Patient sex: F
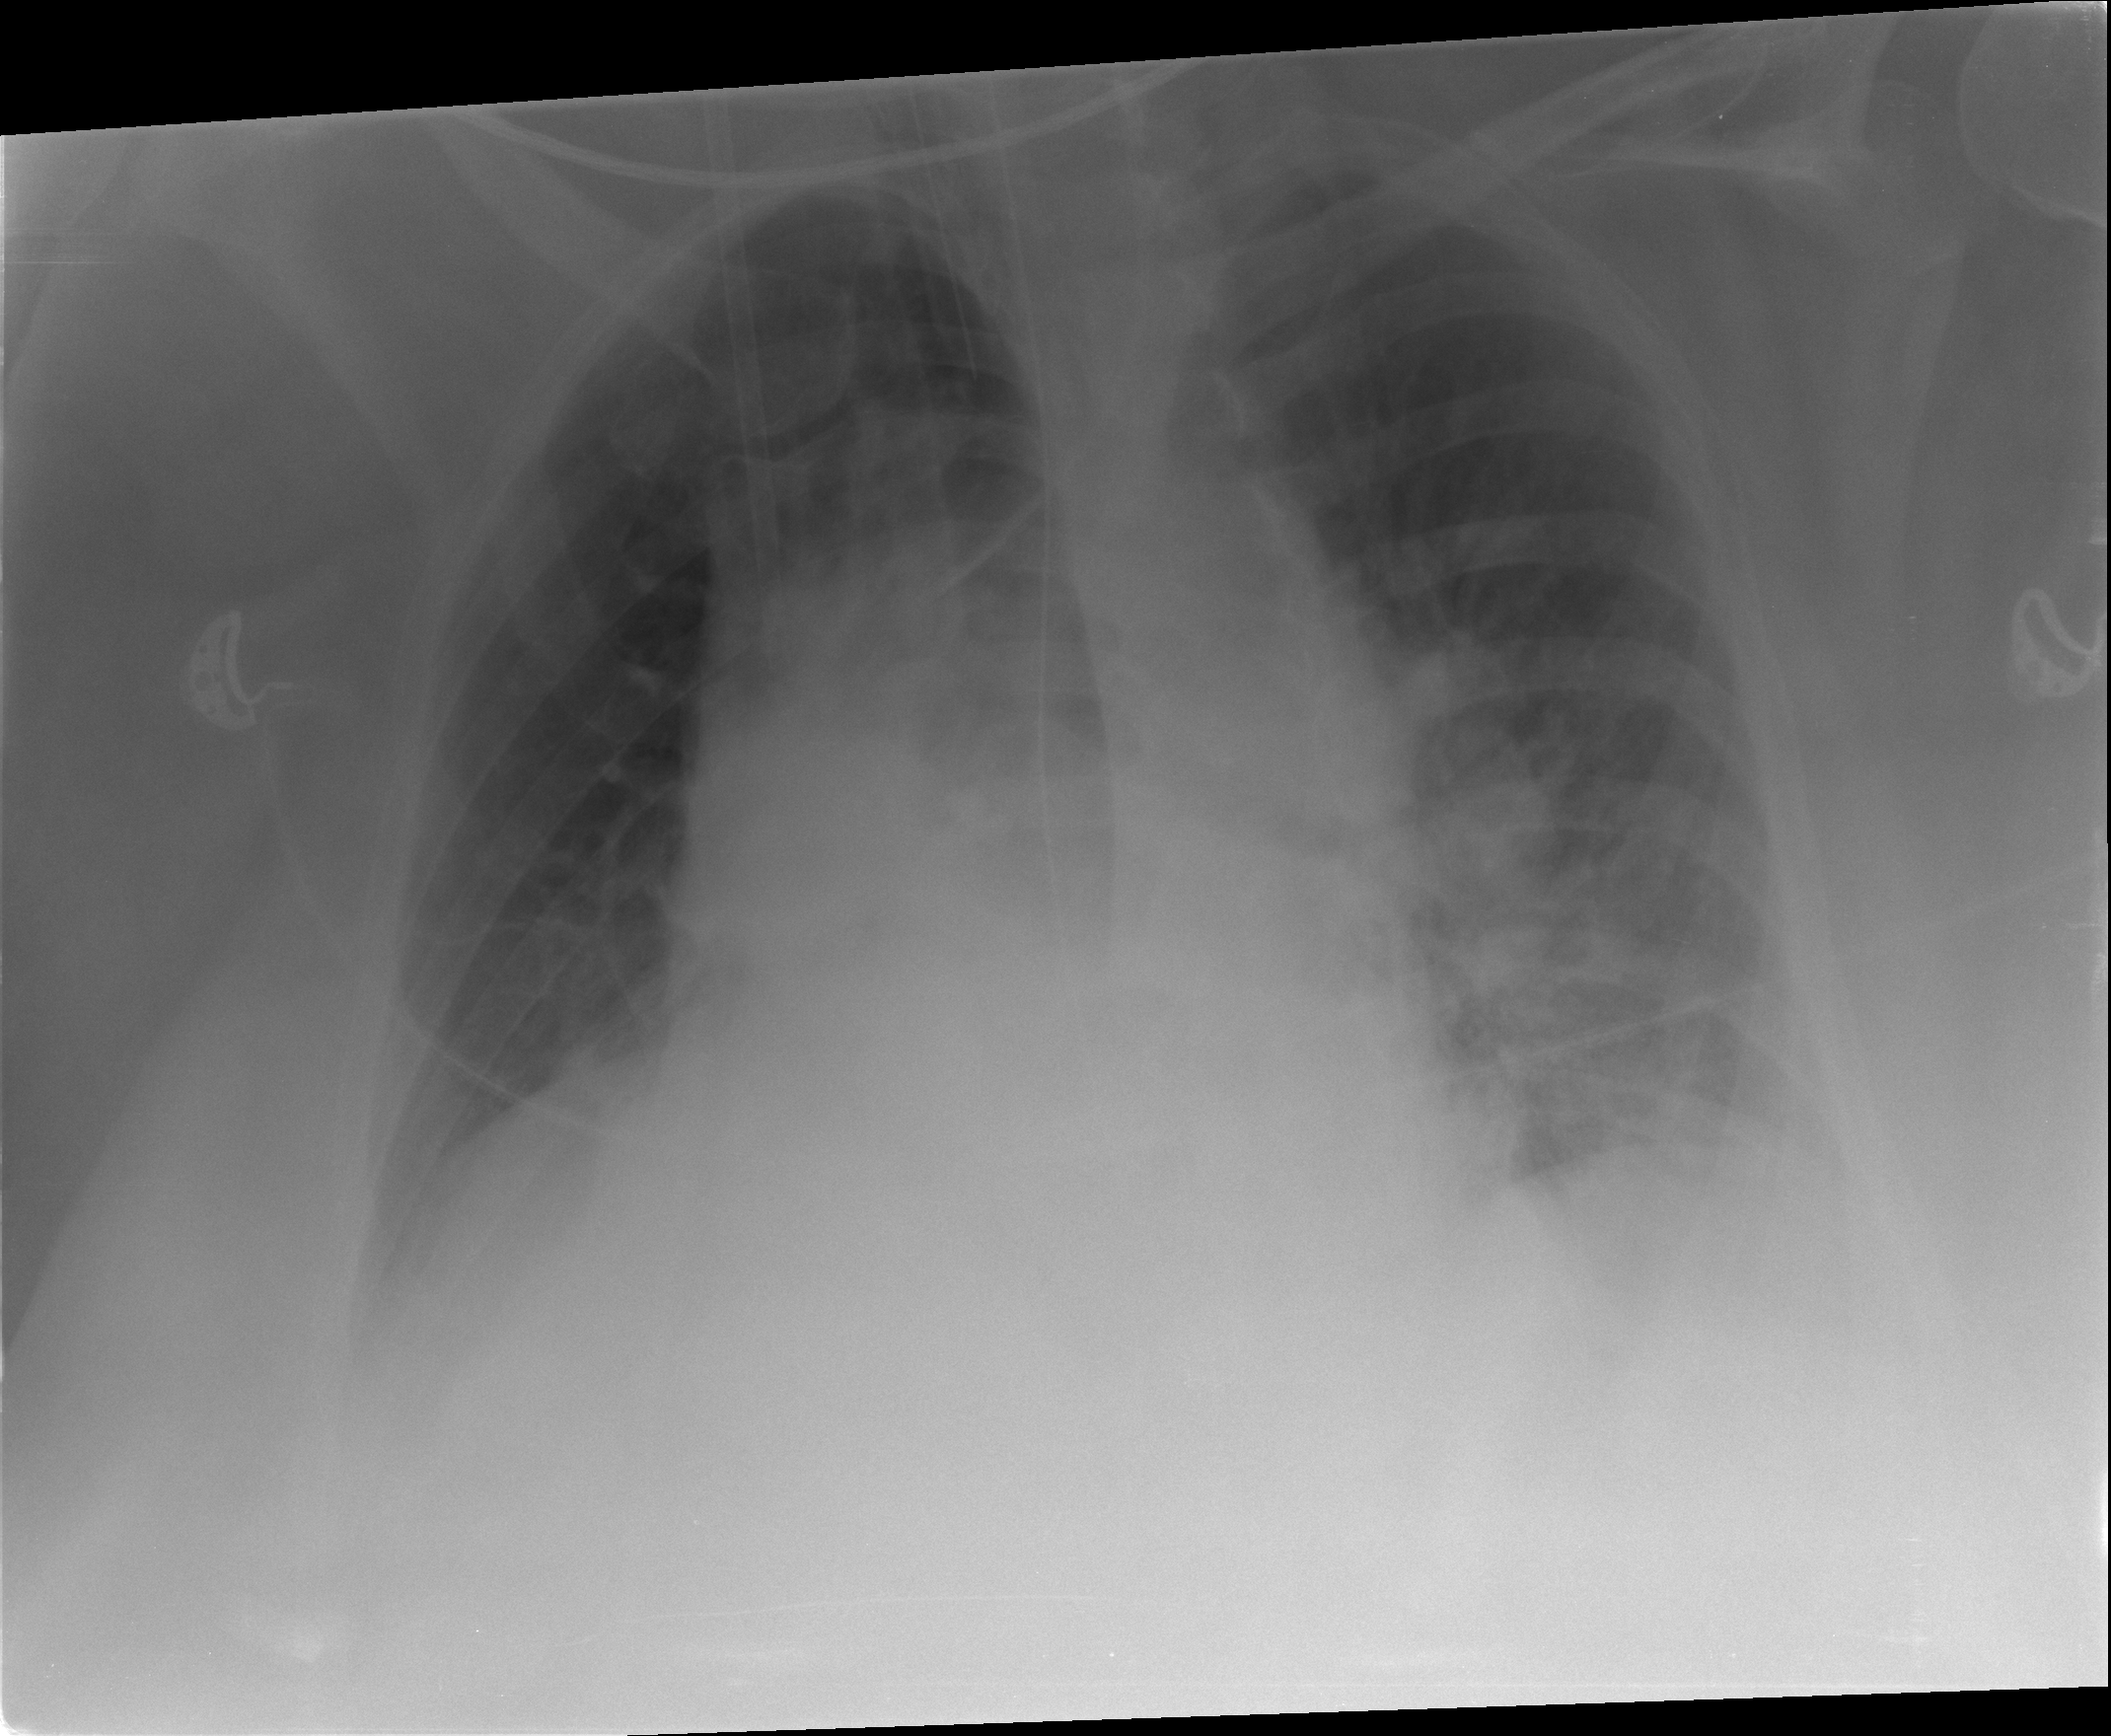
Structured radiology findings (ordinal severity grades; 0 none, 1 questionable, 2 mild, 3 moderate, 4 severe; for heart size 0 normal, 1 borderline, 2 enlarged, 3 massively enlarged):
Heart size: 2
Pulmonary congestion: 0
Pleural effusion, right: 2
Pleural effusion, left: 0
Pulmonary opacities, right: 0
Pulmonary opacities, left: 0
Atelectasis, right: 2
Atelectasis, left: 0